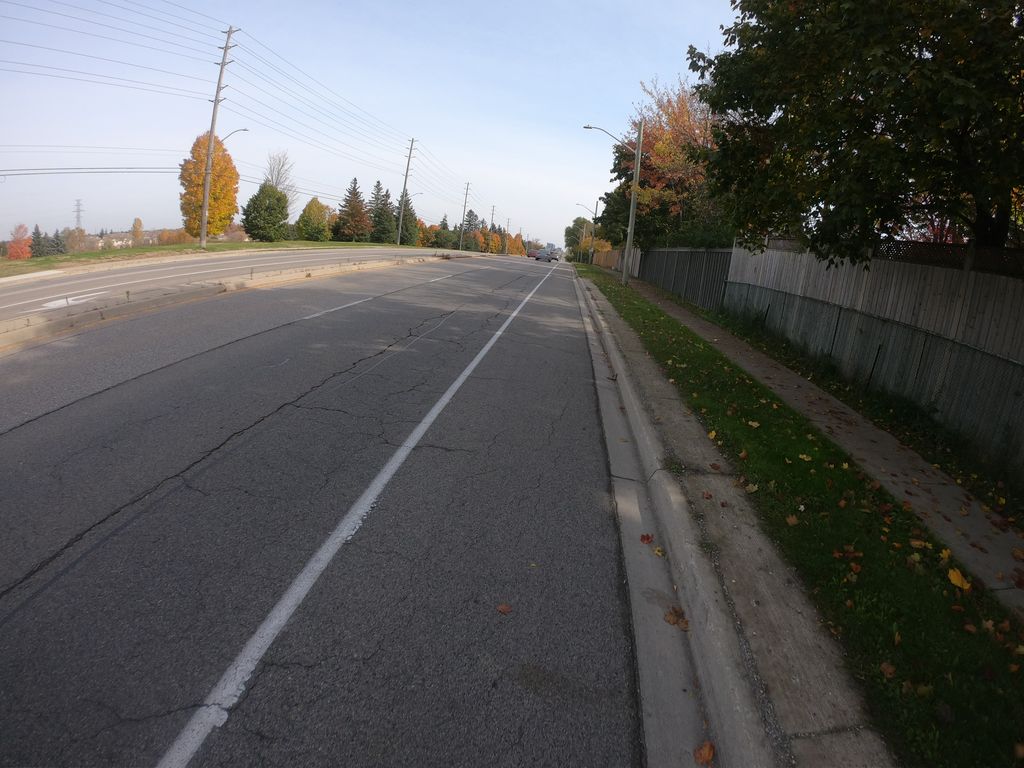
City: kitchener-waterloo